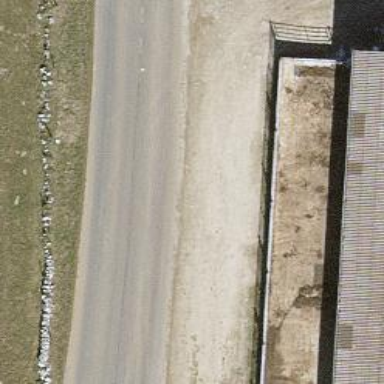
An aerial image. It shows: Tertiary road.